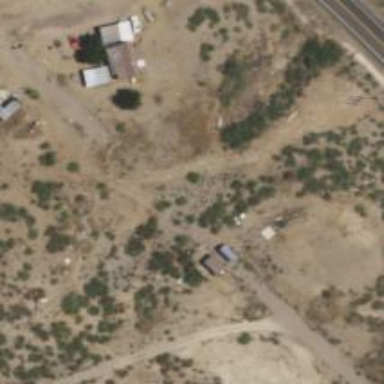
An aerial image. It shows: Abandoned road.